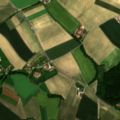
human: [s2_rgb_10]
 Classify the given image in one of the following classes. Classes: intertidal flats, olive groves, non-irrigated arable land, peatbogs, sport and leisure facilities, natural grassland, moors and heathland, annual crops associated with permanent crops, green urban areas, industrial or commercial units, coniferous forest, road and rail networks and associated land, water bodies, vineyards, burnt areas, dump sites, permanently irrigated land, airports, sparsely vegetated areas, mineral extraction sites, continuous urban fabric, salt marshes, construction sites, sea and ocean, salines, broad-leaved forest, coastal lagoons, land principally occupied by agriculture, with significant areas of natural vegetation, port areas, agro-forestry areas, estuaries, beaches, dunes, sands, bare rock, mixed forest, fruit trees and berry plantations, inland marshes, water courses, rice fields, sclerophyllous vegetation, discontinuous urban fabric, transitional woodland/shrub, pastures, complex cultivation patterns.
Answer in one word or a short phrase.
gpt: non-irrigated arable land, land principally occupied by agriculture, with significant areas of natural vegetation